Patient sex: M
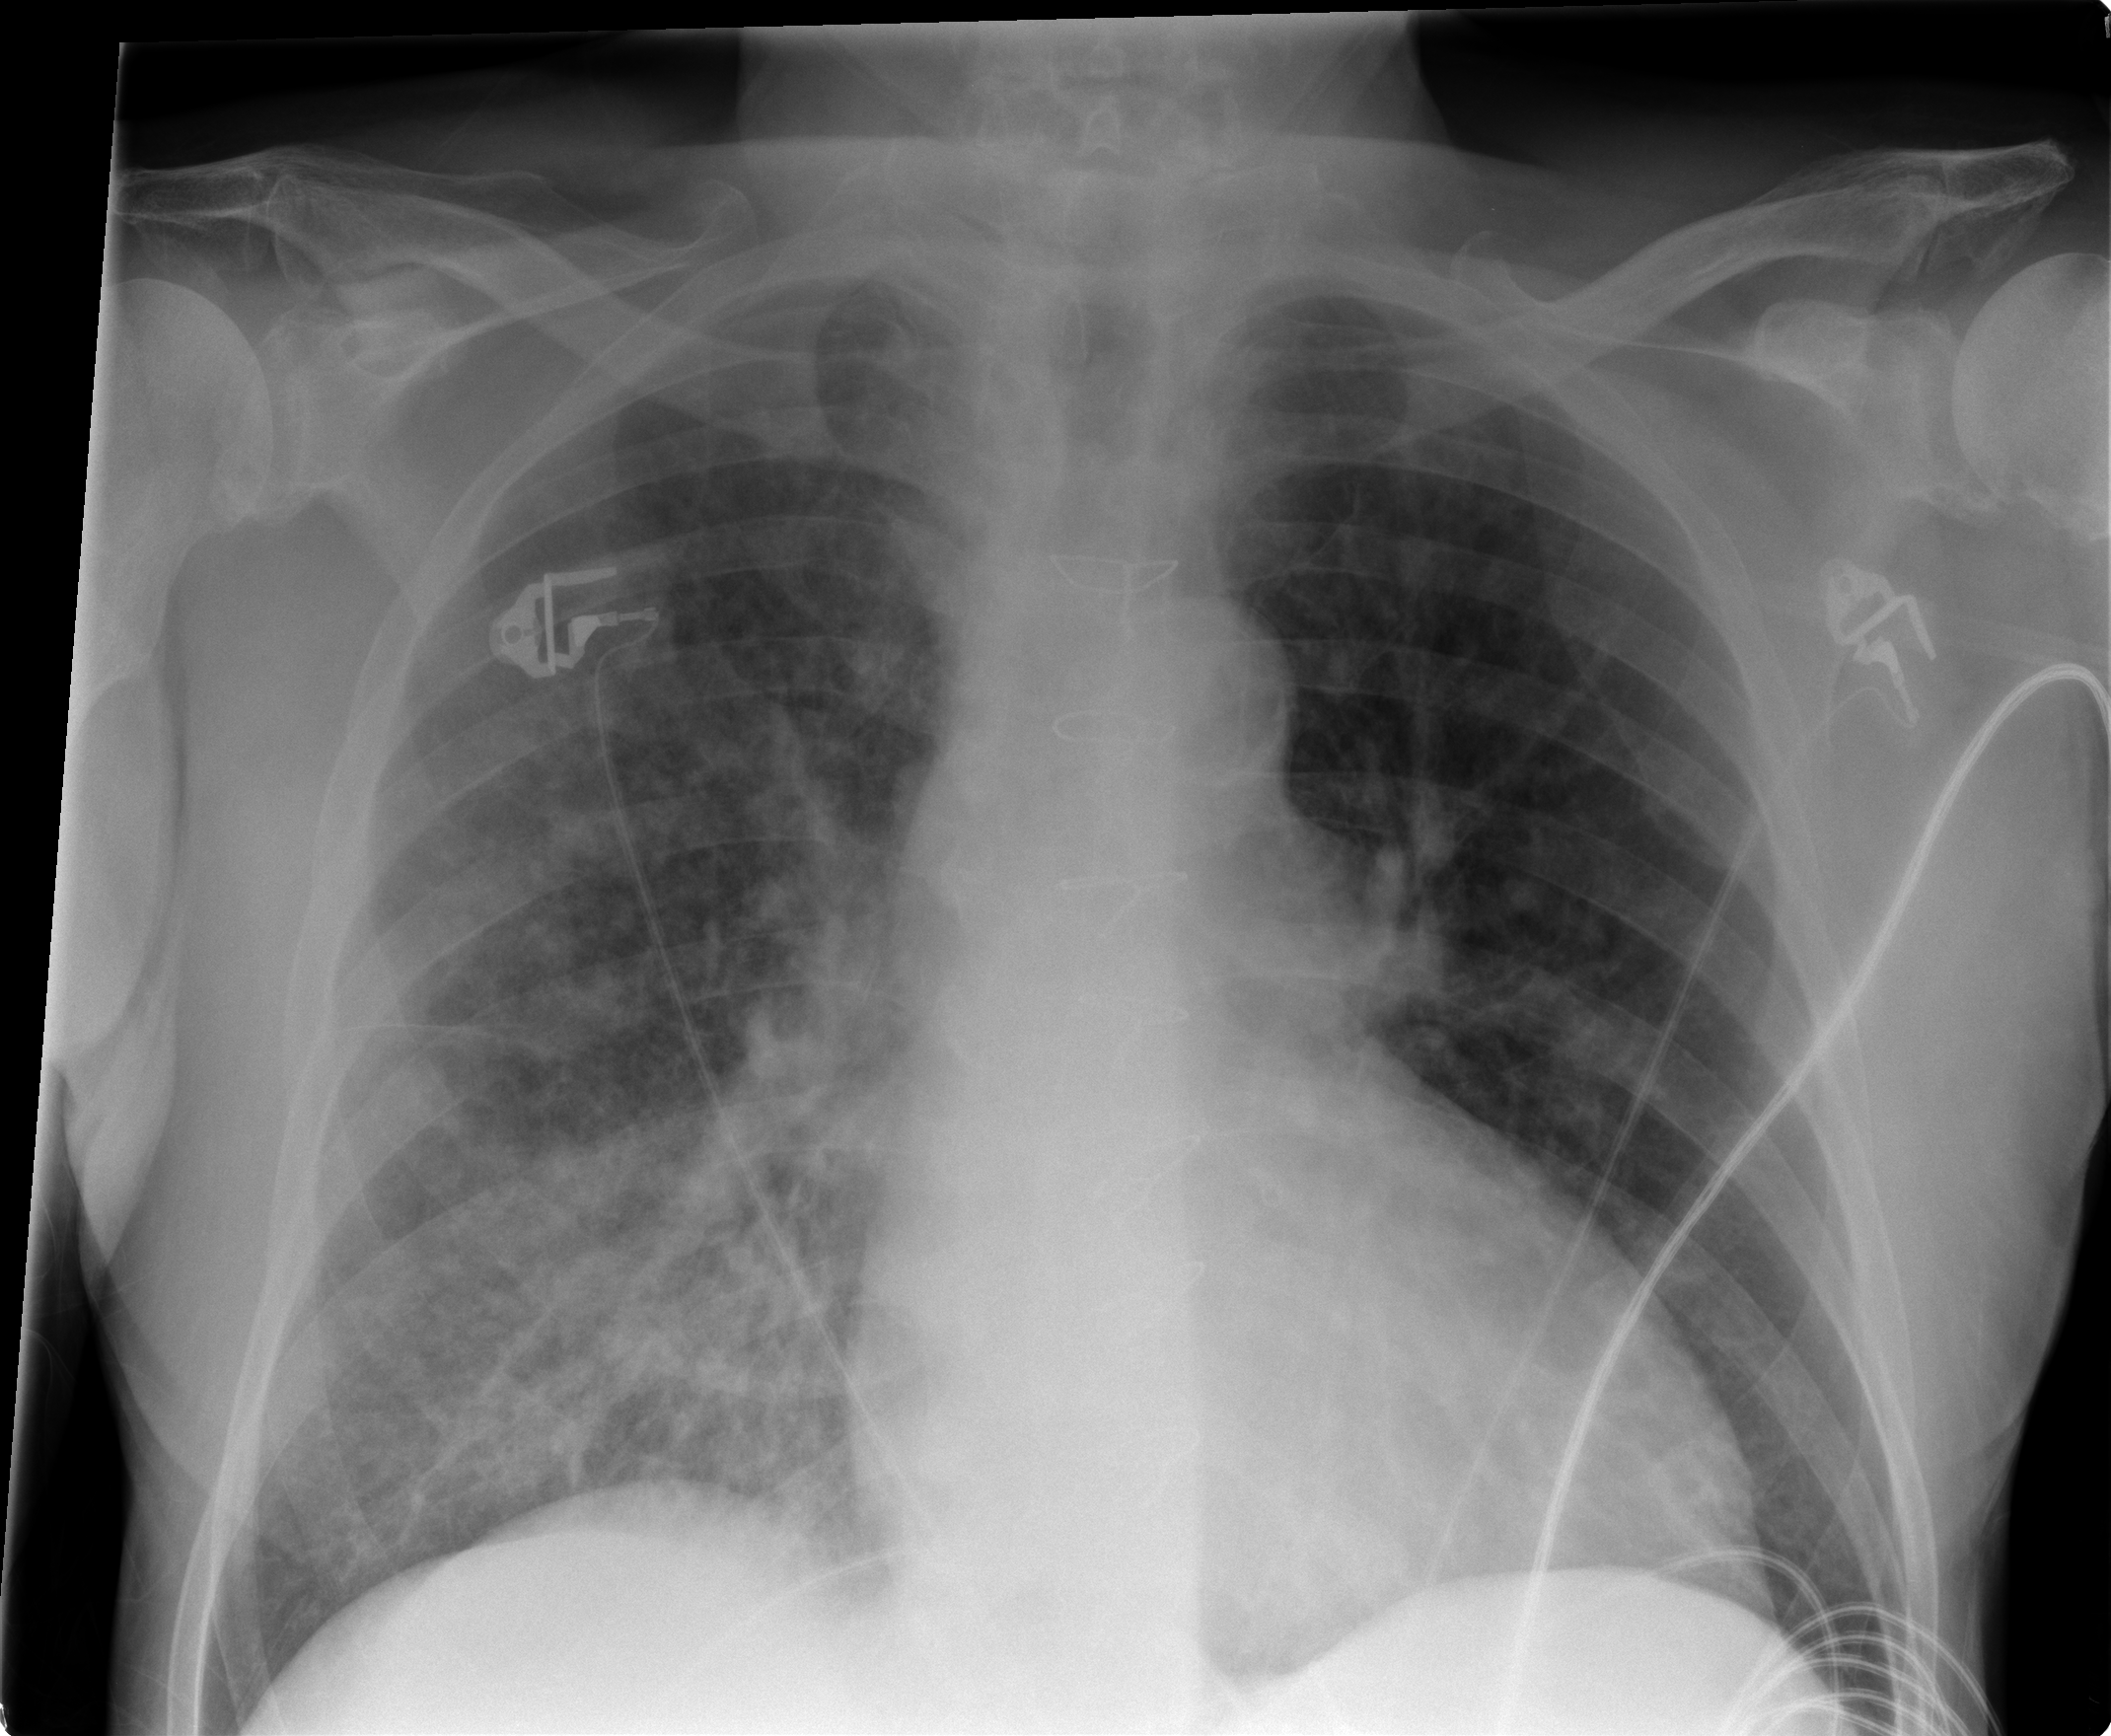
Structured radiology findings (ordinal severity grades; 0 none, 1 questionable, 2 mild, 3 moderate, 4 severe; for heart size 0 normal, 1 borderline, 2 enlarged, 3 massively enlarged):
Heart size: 2
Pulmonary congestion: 2
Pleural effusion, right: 0
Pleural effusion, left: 0
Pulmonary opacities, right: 3
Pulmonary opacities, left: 2
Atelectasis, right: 2
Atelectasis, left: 2